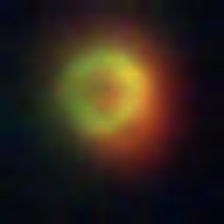
Taxon: NanoPlankton
Group: Other